Interaction volume radius: 5 \u00c5
Interaction volume height: 35 \u00c5
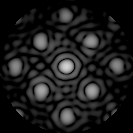
Disorder parameter: 0.1928